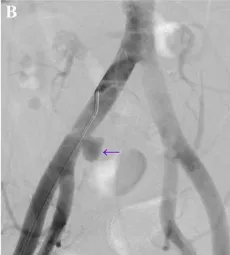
Digital subtraction angiography (DSA). Of a 48-year-old male patient revealed a pseudoaneurysm originating from the right common iliac artery (purple arrow), the size of the pseudoaneurysm was ~1.8 cm x 2.1 cm, with an entry tear of ~6 mm.
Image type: radiology (ct)